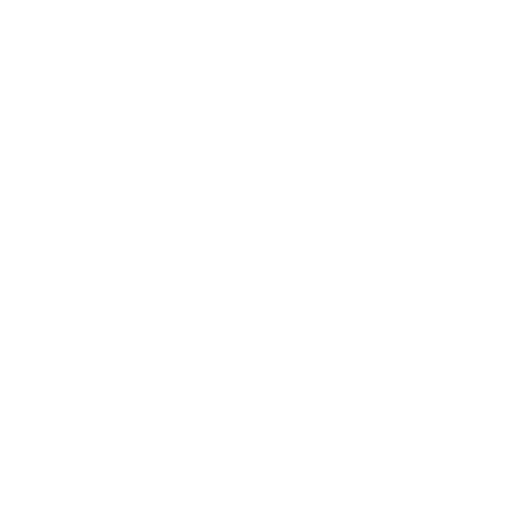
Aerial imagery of cape in Florida named Alligator Point containing open water, woody wetlands, herbaceous wetlands, open development, evergreen forest, and medium intensity development